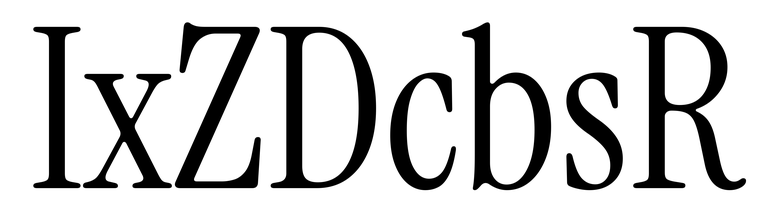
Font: InstrumentSerif-Regular